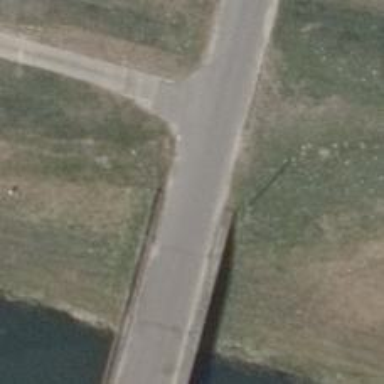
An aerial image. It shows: Unclassified road with asphalt surface. It is bicycle road.